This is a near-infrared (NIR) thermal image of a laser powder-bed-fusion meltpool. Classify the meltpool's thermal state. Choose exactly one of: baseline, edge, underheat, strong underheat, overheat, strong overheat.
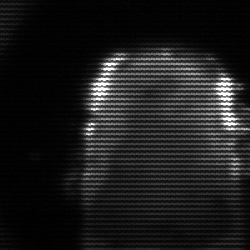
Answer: baseline